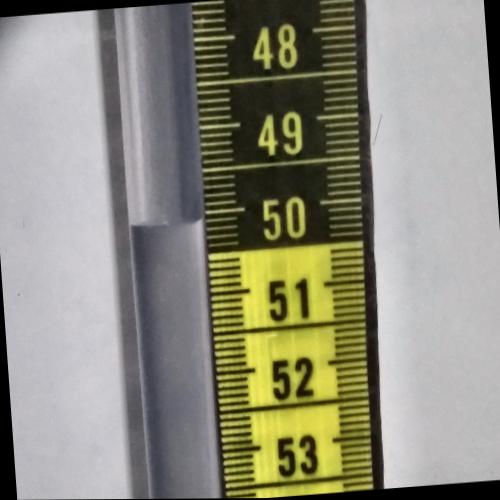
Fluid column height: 50.1 cm